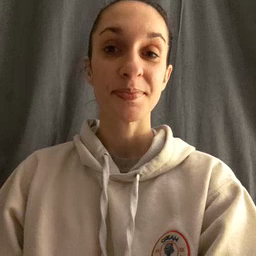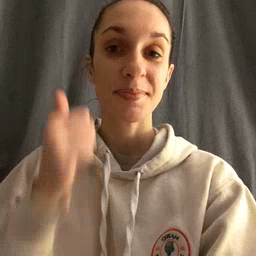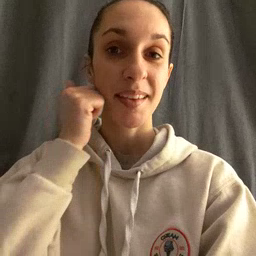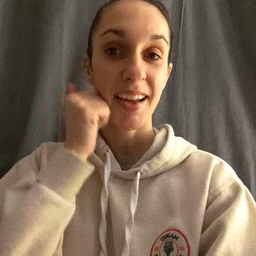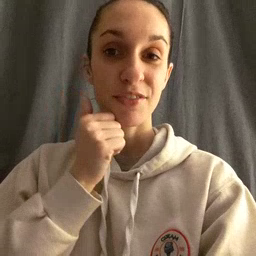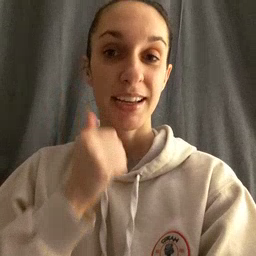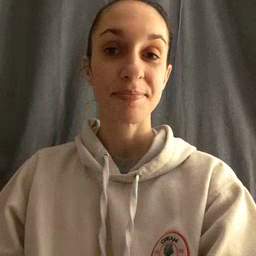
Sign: every